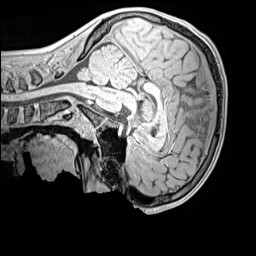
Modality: MP2RAGE
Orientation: sagittal
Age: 13
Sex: male
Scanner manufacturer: siemens
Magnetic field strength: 3 T
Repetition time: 4 s
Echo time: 0.00299 s